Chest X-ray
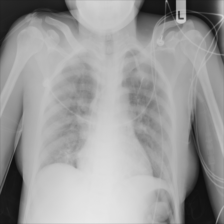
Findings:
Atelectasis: negative
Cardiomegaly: negative
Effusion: negative
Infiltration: negative
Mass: negative
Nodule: negative
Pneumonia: negative
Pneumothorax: negative
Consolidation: negative
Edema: negative
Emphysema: negative
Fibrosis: negative
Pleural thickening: negative
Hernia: negative